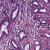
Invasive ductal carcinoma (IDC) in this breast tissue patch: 1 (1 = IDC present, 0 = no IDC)